Question: I am a little confused with wpf themes. I would like to have the wpf screens look the same on Vista, Windows 7 and Windows 8. So I have styled the components accordingly and they don't pose problems except when run on Windows 8. For example I have a combobox and I am changing its default background in xaml like this.
'''
<Style TargetType="{x:Type ComboBox}" >
<Setter Property="FontStyle" Value="Normal"/>
<Setter Property="Height" Value="24" />
<Setter Property="Background" Value="{StaticResource GradientButtonBackgroundBrush}"/>
</Style>
'''
The combobox Background property has no effect in windows 8 and all I get is a flat rectangle with a arrow on right (the default windows 8 combobox, which is rather poorly designed!).
So, my question is that how do I get the combobox look the same on all version of windows. I tried adding windows Aero theme in my App.xaml like below, but it has no effect on the combobox display. Here is how I added Aero theme
'''
<Application.Resources>
<ResourceDictionary>
<ResourceDictionary.MergedDictionaries>
<ResourceDictionary Source="/PresentationFramework.Aero;component/themes/aero.normalcolor.xaml"/>
</ResourceDictionary.MergedDictionaries>
</ResourceDictionary>
'''
There is also another doubt regarding themes. I am building the wpf application on a windows 7 machine, which by default (I believe) has Aero Theme set. So, all my styles are based on the Aero theme when viewed on Windows 7 machine. What happens if I run the application on say XP. Then do I need to add an entry for the resource dictionary (Aero theme) in App.xaml as listed in code above?
I know my question is a bit vague, but believe me, I am really confused with default themes of wpf on different Windows versions.
I still can't get combobox to style according to my needs. The combobox still appears like a gray rectangle.
Here is what I did. I downloaded the Aero.NormalColor.xaml from microsoft's site and included in themes folder of application. Then I added the following in App.xaml
'''
<ResourceDictionary>
<ResourceDictionary.MergedDictionaries>
<ResourceDictionary Source="/Themes/Aero.NormalColor.xaml"/>
</ResourceDictionary.MergedDictionaries>
</ResourceDictionary>
'''
Then I Compiled the application and deployed on Windows 8. Still the same combobox as was shown previously. Note that all other elements get styled properly according to the theme. I did the same with Luna.Metallic.xaml and every element gets styled except the .
I believe that when I load a particular theme, which defines styles with , then it should be picked by wpf. I am confused as to why only the even after giving it a Aero (or Luna) Control Template doesn't change its appearance. Any ideas ?
Screen shot of combobox appearance on Windows 8

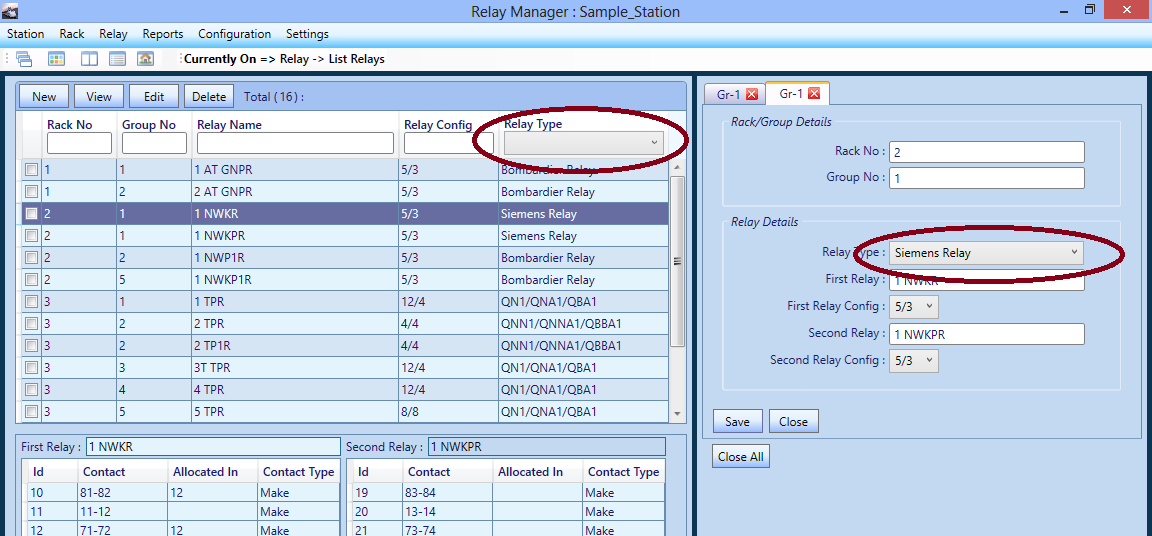
Answer: Well the 'ComboBox' clickable area is actually a 'ToggleButton'
and if you look at the 'Style' for that 'ToggleButton' in Windows-8, you see something like:
'''
<ControlTemplate TargetType="{x:Type ToggleButton}">
<Border x:Name="templateRoot"
Background="{StaticResource ComboBox.Static.Background}"
BorderBrush="{StaticResource ComboBox.Static.Border}"
BorderThickness="{TemplateBinding BorderThickness}"
SnapsToDevicePixels="true">
...
'''
As you can see from above, 'Background' used is not a '{TemplateBinding Background}' but '{StaticResource ComboBox.Static.Background}'. Hence why you see no effect when you set the 'Background' property in Windows-8 for that 'ComboBox'
If your looking to carry a 'Style' across the different OS Versions(Without having to backtrack and keep checking if new versions screwed up your over-rides), simple rule is it yourself.
Create a 'Style' and set it to be applied by 'TargetType' and without a 'Key' to get applied automatically. That way in any OS it's your 'Style' that gets used and not the default underlying one.
This thus guarantees your code run's as you expect on every single OS. Base your Style on the default's of any OS and tweak it to your heart's content.
:
From a usability POV giving the user a Windows-7 'ComboBox' in an app that run's on Windows-8 is not very nice(unless your entire app looks like a Windows-7 app which is even worse). Your expecting the user to get used to your app's Style's and forget what he's used to from every other app he uses in his OS that use default Styles based on OS. If you have specific reasons for doing so, go ahead but do consider the implications.
Just for example you stated the Windows-8 Style is something your not a fan of, well I'm the opposite. I actually do like the Windows-8 clean and simple look. No distractions to the UserExperience with flashing gradients and things that throw you off the content your putting in front of them. This is an argument that goes on forever. Just be warned abt what the end-user expects and thinks than just what you think is good while writing your program.
Firstly comment on the relevant answer please. Your answer and your comment update has no relation.
Ok and as for your question edit, what you tried has not worked in windows-8 because 'PresentationFramework.Aero.dll' does not exist in Windows-8 which is what holds 'Aero.NormalColor.xaml'. In Windows-8 your options are 'PresentationFramework.Aero2.dll' which is default and 'PresentationFramework.AeroLite.dll' which I think is used by Windows Server 2012(Not Sure)
Try to compile your program on Windows-8 and you'll see it does not even want to compile.
You'll have to explicitly add a reference to 'PresentationFramework.Aero' and also 'PresentationUI'(which i think is part of .net3) to your project.
Then you'll have to edit your 'Aero.NormalColor.xaml' to something like:
'''
<ResourceDictionary xmlns="http://schemas.microsoft.com/winfx/2006/xaml/presentation"
xmlns:x="http://schemas.microsoft.com/winfx/2006/xaml"
xmlns:theme="clr-namespace:Microsoft.Windows.Themes;assembly=PresentationFramework.Aero"
xmlns:ui="clr-namespace:System.Windows.Documents;assembly=PresentationUI">
...
'''
^^ we explicitly state the assembly for Aero Theme. I don't use Windows-7 so Am not sure if that's all that's needed. but you can give that a try.